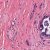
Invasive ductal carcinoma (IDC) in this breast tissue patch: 1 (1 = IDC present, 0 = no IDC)